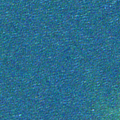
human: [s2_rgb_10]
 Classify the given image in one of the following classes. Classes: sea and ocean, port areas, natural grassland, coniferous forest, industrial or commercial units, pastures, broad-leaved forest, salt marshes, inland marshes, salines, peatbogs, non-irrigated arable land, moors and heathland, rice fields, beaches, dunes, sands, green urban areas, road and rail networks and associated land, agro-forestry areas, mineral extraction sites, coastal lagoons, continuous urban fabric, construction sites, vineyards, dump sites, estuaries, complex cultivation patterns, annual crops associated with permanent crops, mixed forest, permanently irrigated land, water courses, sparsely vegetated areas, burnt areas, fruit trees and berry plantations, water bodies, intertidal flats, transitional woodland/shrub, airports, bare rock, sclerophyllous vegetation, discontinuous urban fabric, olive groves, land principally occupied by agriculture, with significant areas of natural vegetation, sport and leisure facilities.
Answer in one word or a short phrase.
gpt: sea and ocean